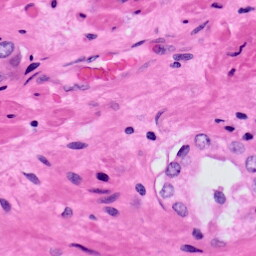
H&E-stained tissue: Prostate